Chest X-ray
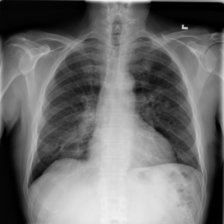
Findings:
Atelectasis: positive
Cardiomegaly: negative
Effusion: negative
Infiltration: negative
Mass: negative
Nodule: negative
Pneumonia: negative
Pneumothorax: negative
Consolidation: negative
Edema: negative
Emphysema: negative
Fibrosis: negative
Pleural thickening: negative
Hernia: negative